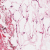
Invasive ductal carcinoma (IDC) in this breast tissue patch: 0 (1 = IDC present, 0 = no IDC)